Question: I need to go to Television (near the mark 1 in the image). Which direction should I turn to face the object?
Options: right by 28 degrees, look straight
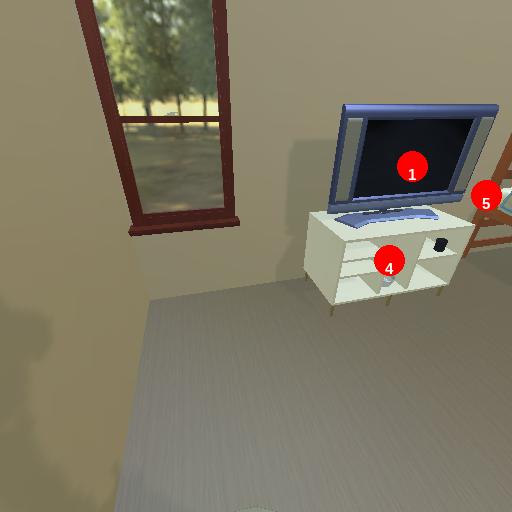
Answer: right by 28 degrees